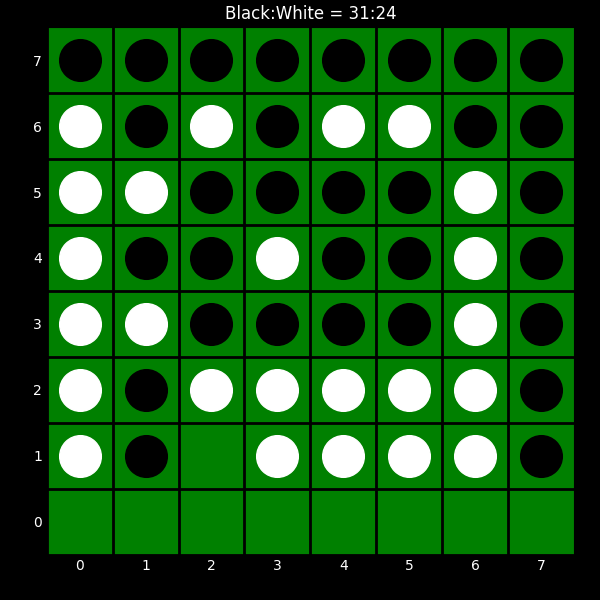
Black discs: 31
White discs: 24